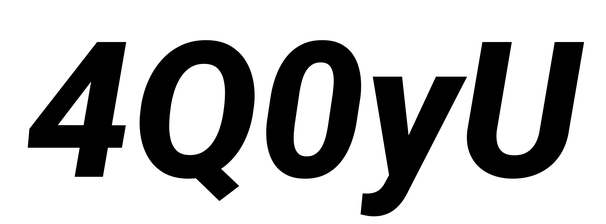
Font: Roboto-Italic_ExtraBold_Italic